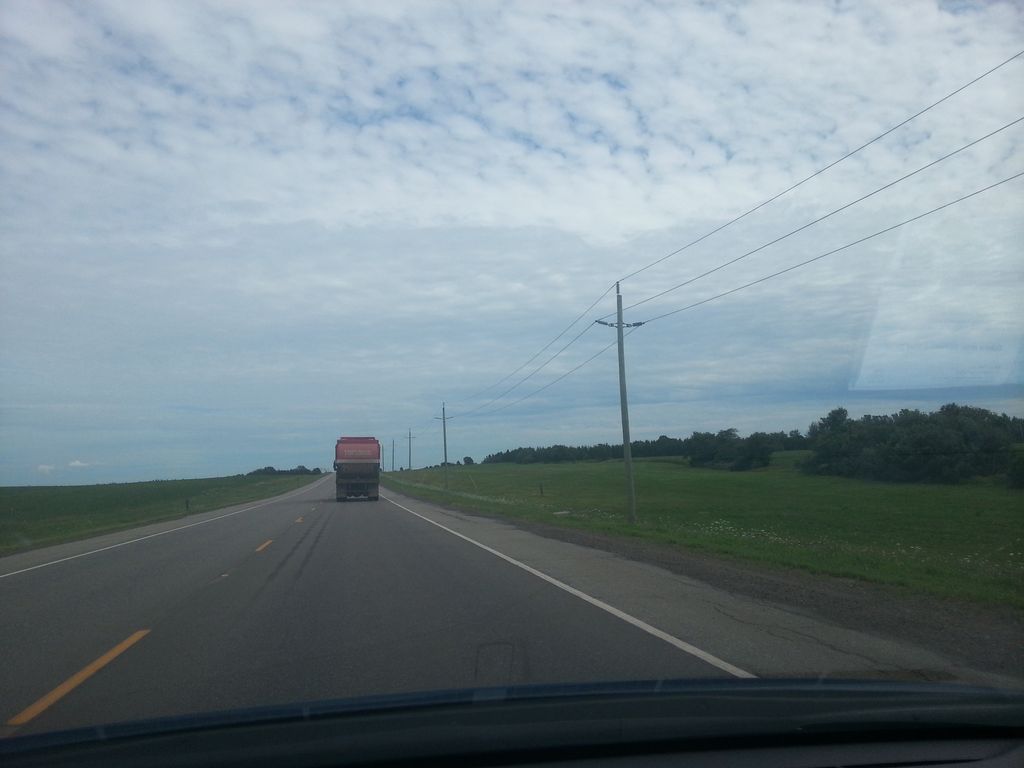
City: charlottetown